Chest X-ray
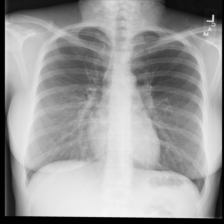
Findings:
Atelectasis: negative
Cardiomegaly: negative
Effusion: negative
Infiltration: negative
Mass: negative
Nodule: negative
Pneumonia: negative
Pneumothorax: negative
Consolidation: negative
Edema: negative
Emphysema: negative
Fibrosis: negative
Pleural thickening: negative
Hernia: negative